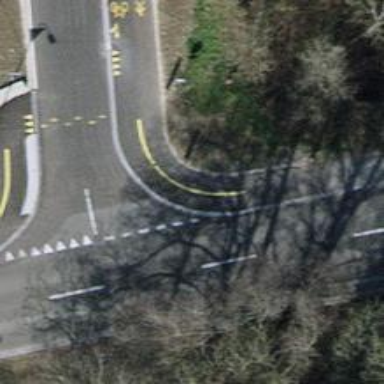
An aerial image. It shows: Sidewalk footway on asphalt bridge.